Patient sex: M
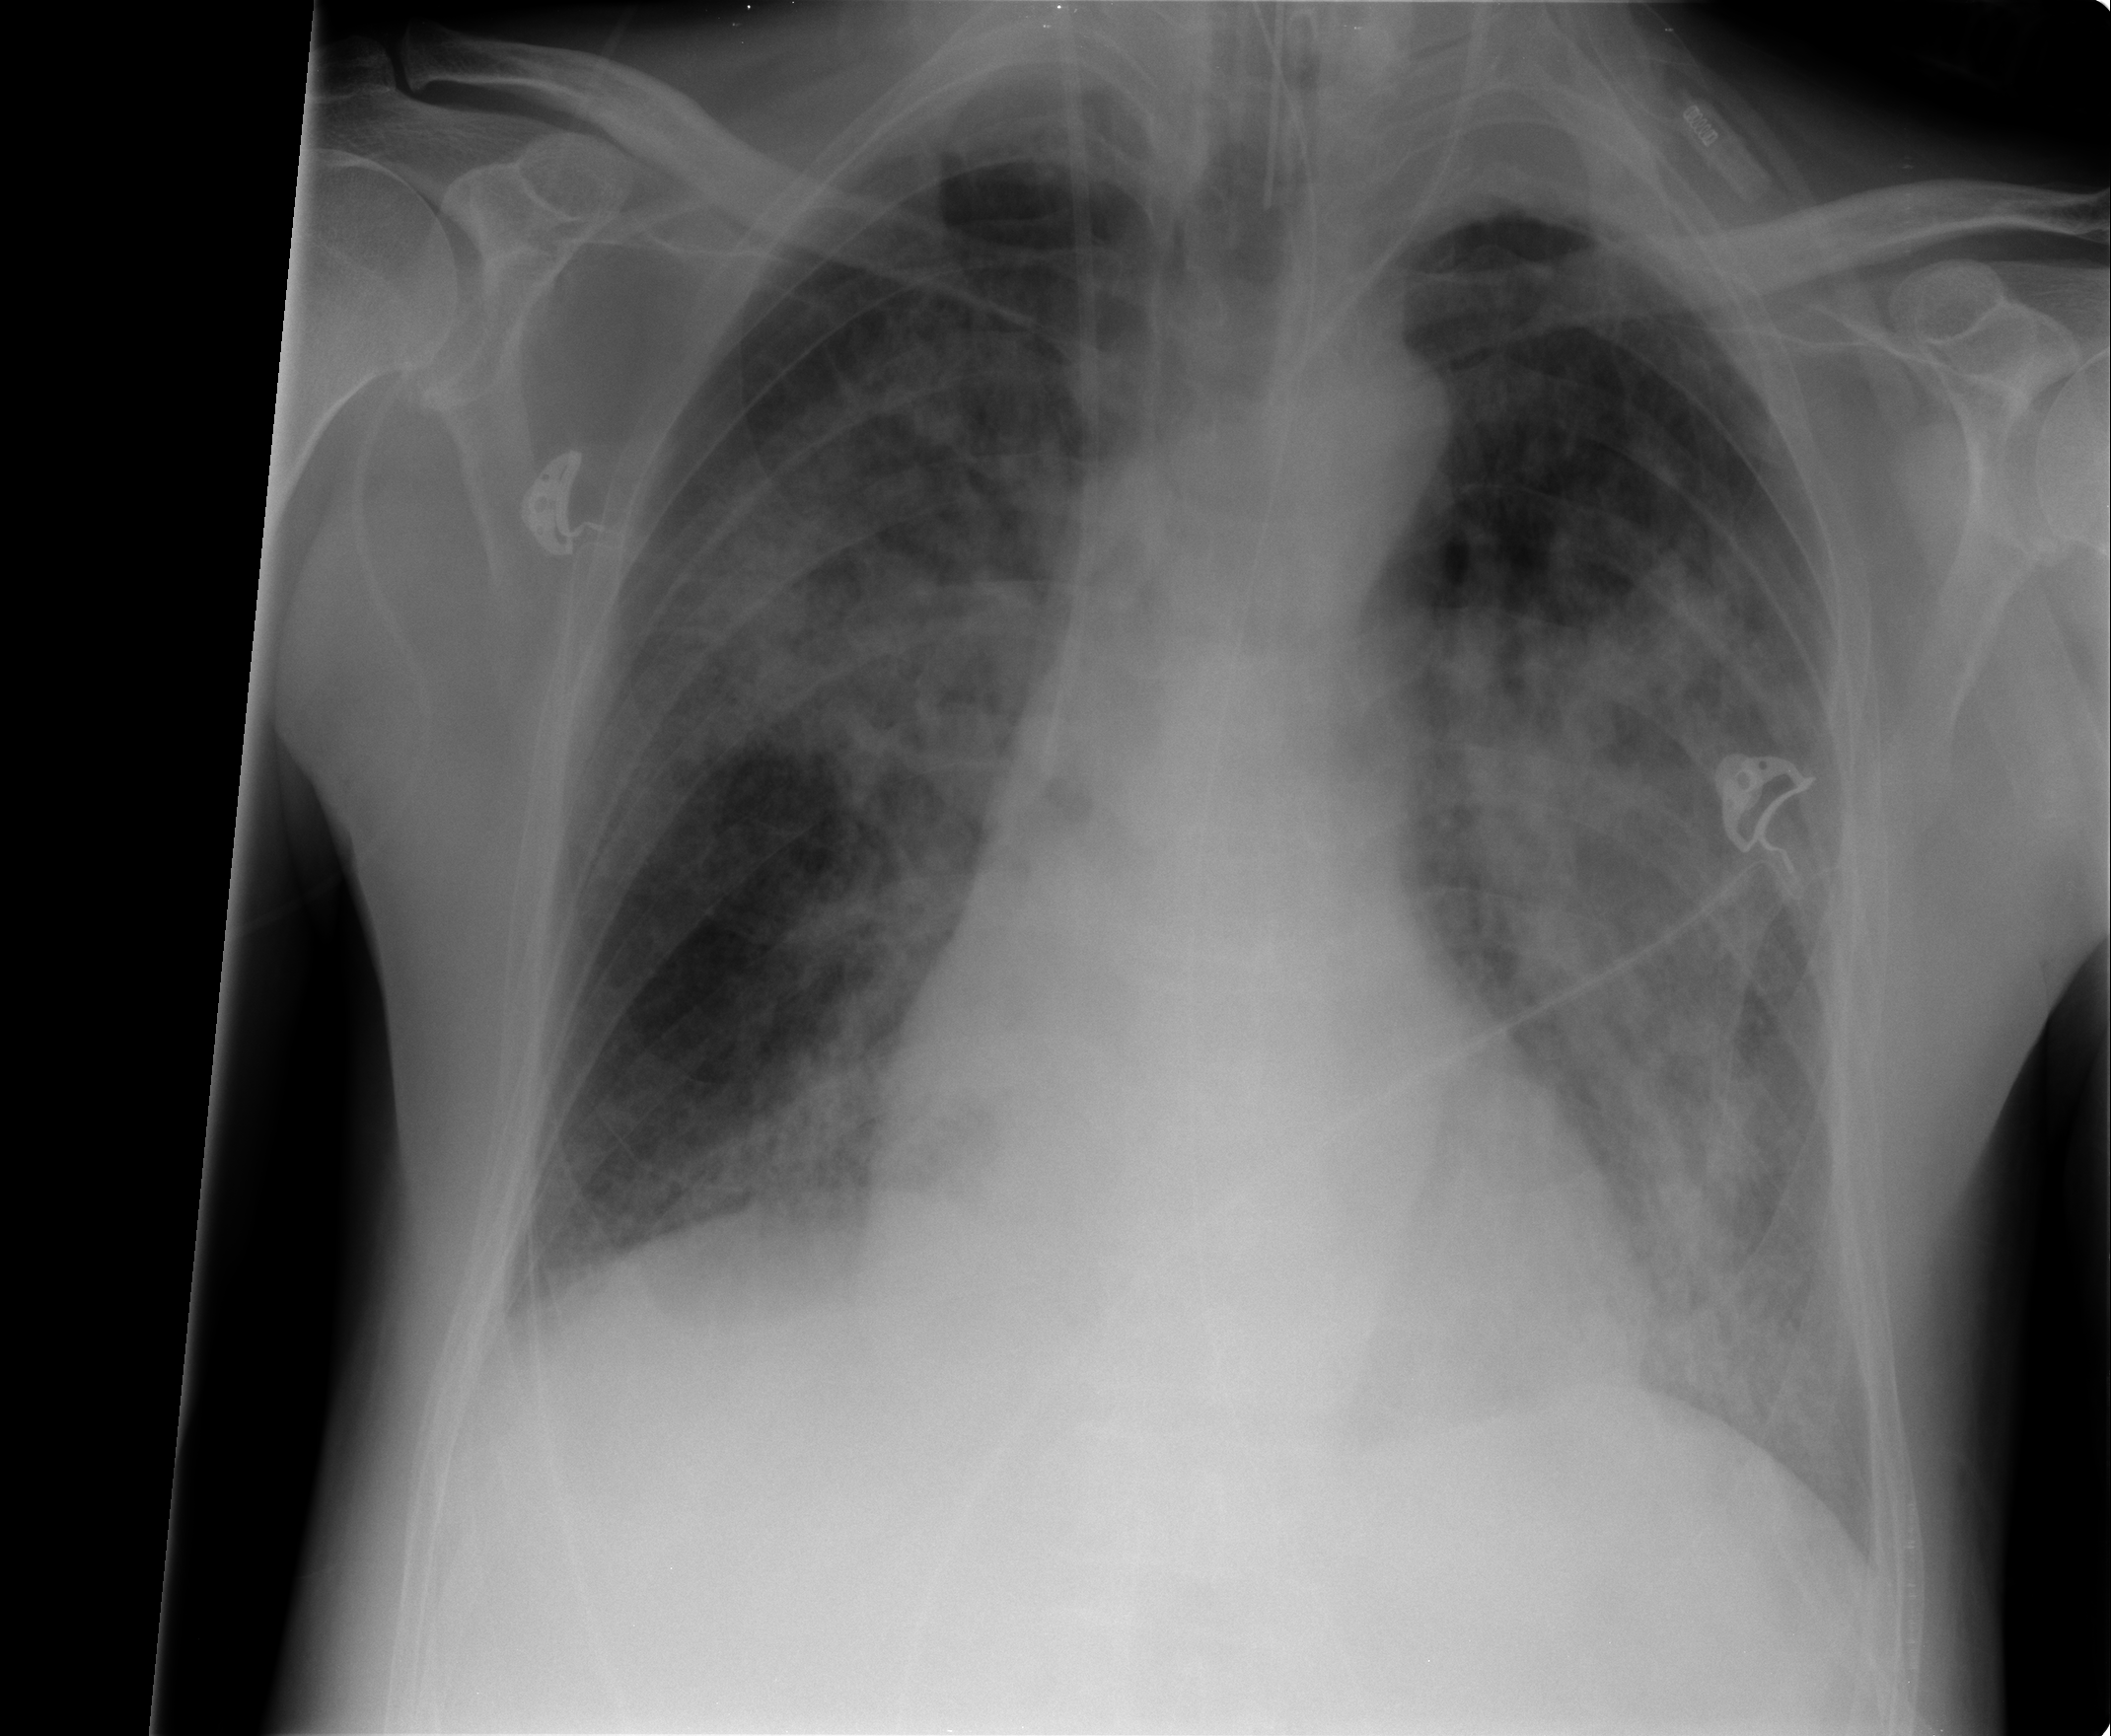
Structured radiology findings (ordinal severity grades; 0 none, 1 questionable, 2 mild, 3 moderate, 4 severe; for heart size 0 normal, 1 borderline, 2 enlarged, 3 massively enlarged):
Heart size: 0
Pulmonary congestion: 0
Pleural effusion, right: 0
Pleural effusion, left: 2
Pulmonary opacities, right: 3
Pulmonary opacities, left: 3
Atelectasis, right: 0
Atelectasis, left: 0